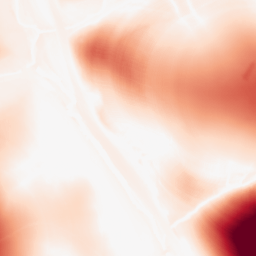
Category: morphological
Decomposition family: tophat
Decomposition parameters: size: 100
mode: white
Upsampling method: sinc_hamming
Upsampling parameters: scale: 2
kernel_size: 8
Upsampling scale: 2